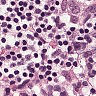
Metastatic tissue present: no